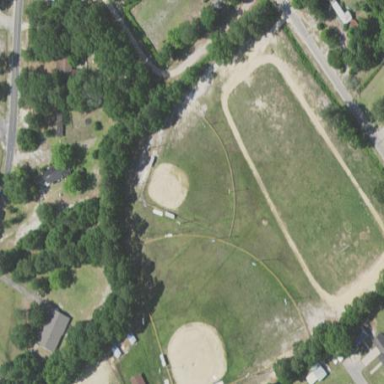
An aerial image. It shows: Baseball pitch for leisure land activities.